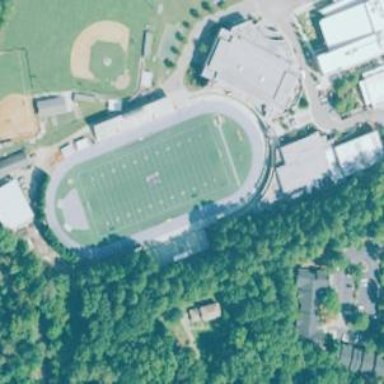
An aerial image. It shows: Stadium designed for football and track and field sports activities.